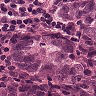
Metastatic tissue present: yes